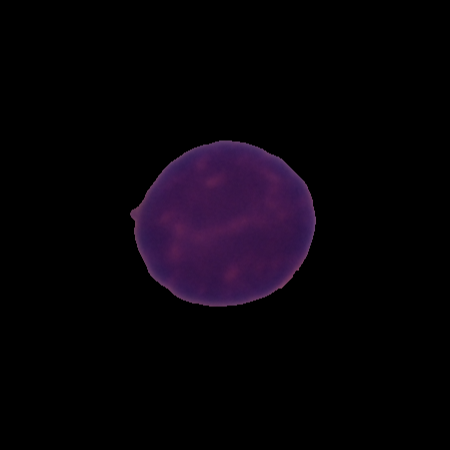
Label: healthy